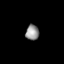
Tissue: lung
Cell type: Epithelial cells
Senescence score: 0.2314
Nuclear area (px): 201
Mean DAPI intensity: 145.99